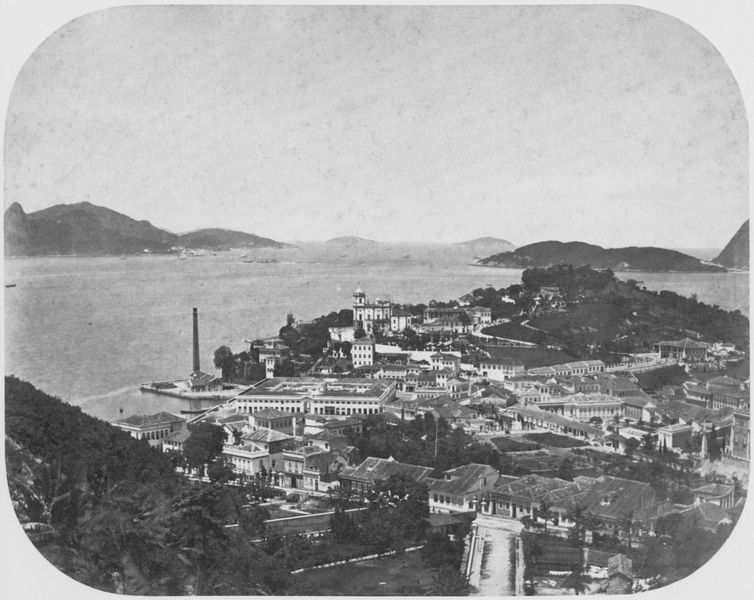
Titel: Rio de Janeiro
Künstler: Augusto Stahl
Standort: Rio de Janeiro
Institution: Sammlung Gilberto Ferrez
Schlagwörter: baum, berg, himmel, meer, wasser, weiß, bäume, fluss, landschaft, see, stadt, ufer, ausschnitt, fenster, grau, schwarz, straße, säule, dach, gebäude, haus, alt, ferne, horizont, häuser, hügel, gewässer, kirche, insel, wald, oval, rund, turm, küste, schiff, wellen, fassaden, italien, venedig, russland, berge, gebirge, dorf, dächer, hafen, bucht, ozean, aufsicht, foto, fotografie, kirchen, panorama, photographie, straßen, türme, leuchtturm, gauben, wälder, schwarz weiss, photo, ecken, obelisk, landscahft, palmen, staße, inseln, mittelmeer, fesnter, hafenstadt, lago, himmer, monaco, monte carlo, höuser, comer see, foto abgerundet, palmed